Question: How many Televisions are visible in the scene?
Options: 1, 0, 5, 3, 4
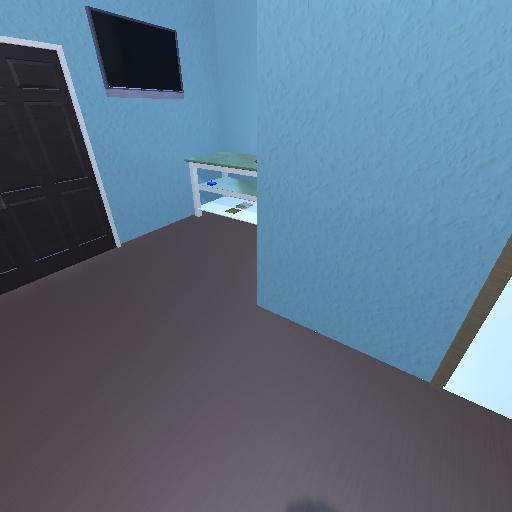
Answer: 1